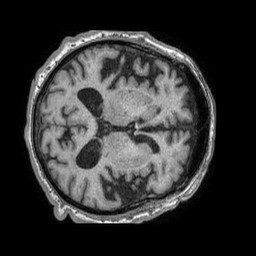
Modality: T1w
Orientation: axial
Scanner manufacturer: philips
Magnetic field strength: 1.5 T
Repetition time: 0.00763 s
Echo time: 0.003471 s